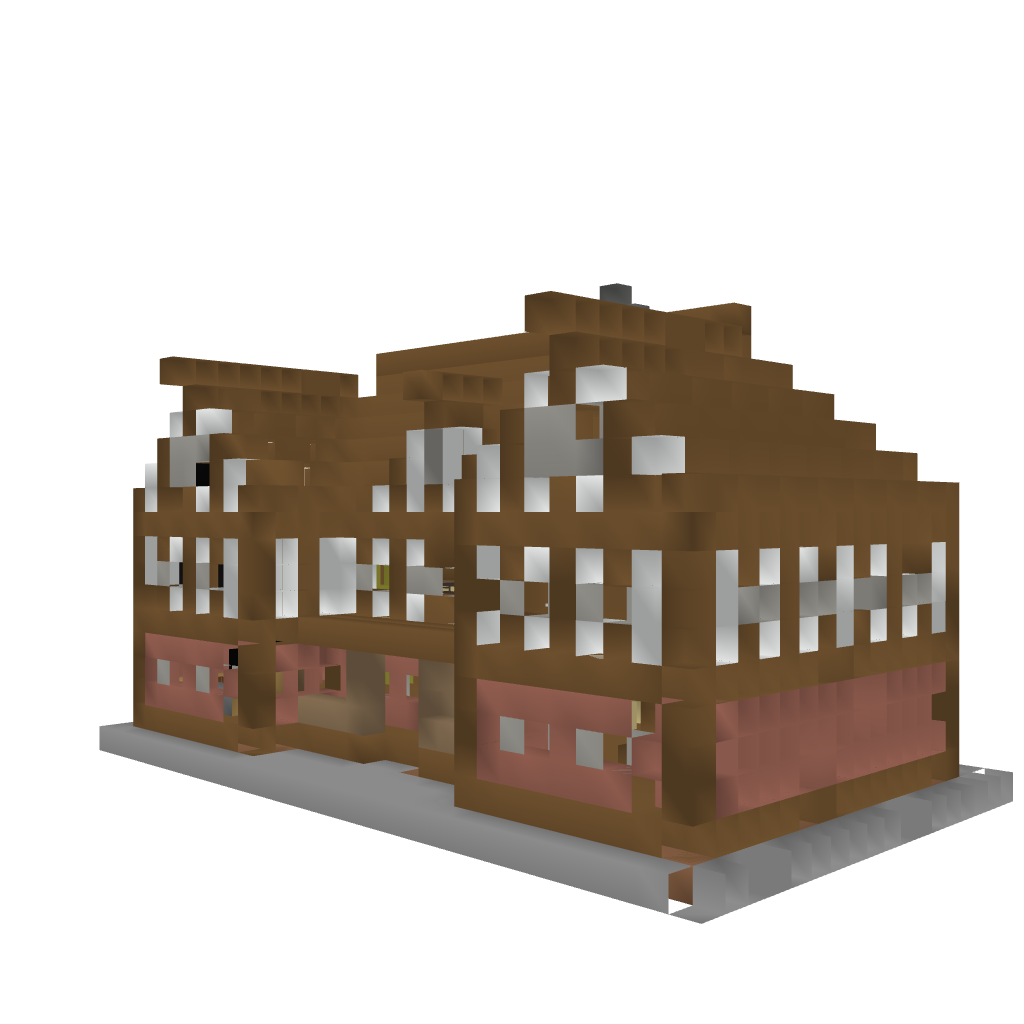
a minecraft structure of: German Tudor Style House